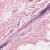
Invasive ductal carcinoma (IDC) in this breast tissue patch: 0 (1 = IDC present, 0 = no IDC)